Interaction volume radius: 10 \u00c5
Interaction volume height: 10 \u00c5
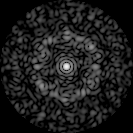
Disorder parameter: 0.7531